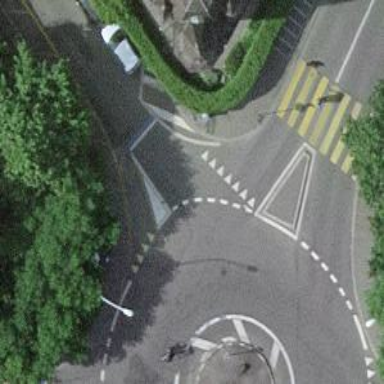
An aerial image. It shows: Kerb serving as barrier.